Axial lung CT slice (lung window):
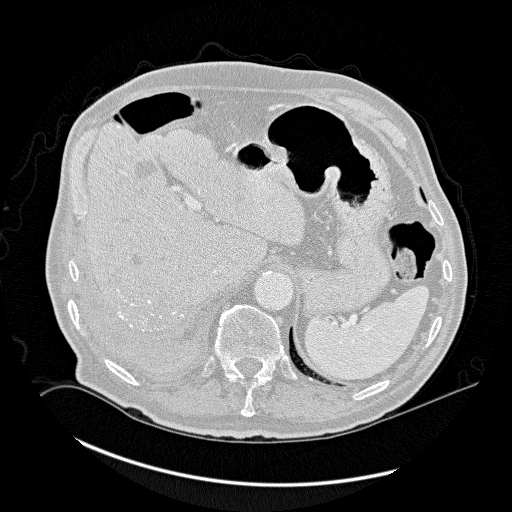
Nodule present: no